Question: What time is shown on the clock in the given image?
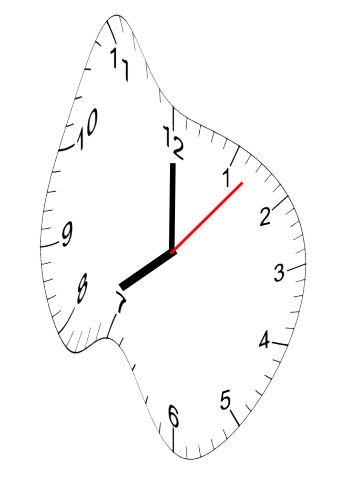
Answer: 08:00:07